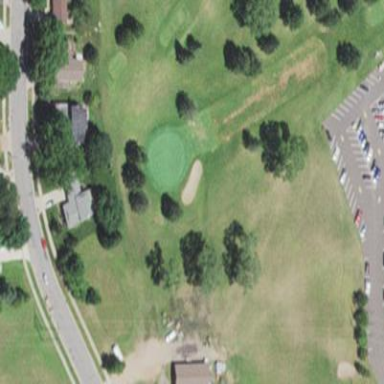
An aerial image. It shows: Rough area on grassy golf course.